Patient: sex M, age 45
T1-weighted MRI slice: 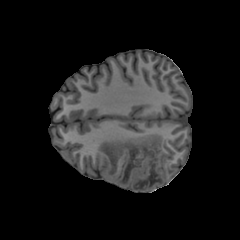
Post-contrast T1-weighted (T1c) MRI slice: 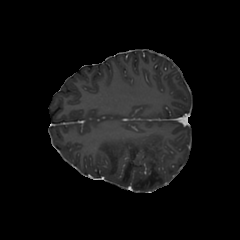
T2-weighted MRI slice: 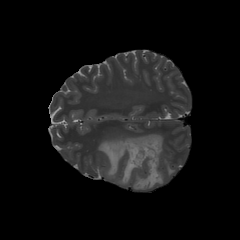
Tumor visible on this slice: yes
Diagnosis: Astrocytoma, IDH-wildtype
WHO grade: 2